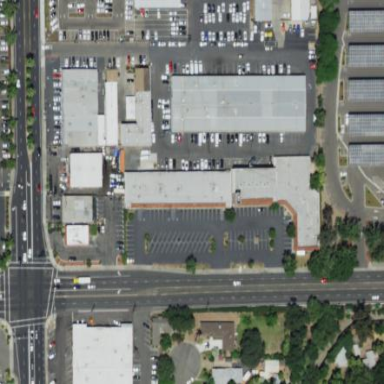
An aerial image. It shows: Retail area.